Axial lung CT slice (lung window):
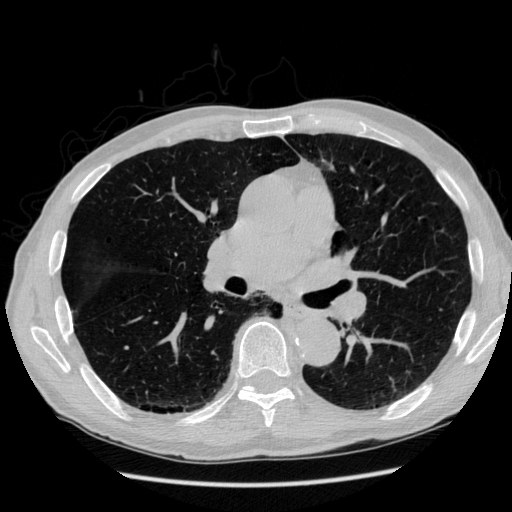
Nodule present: no